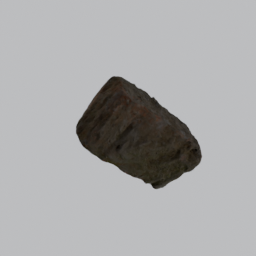
Label: architecture